Question: What is the reading of the measurement in the image?
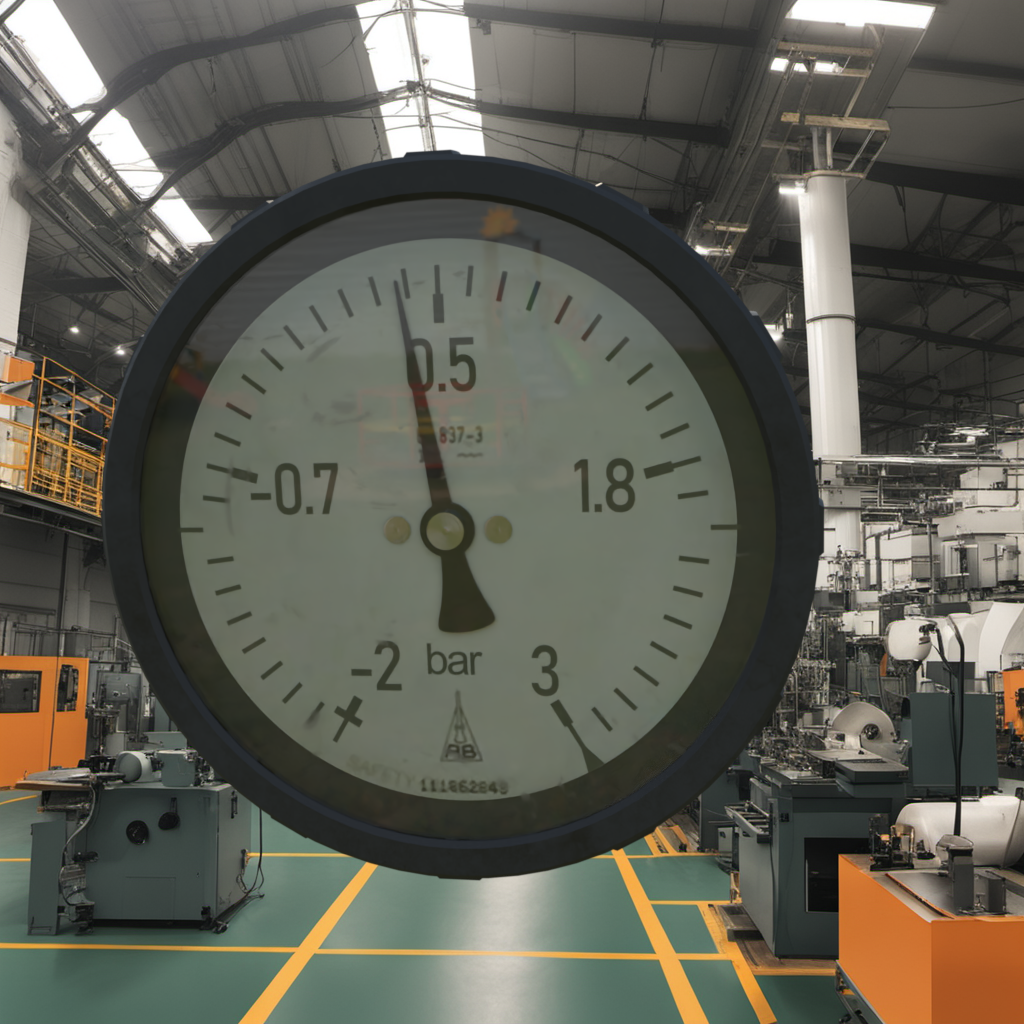
Answer: The result is 0.34
Question: What is the value range of the measurement in the image?
Answer: The range is from -2 to 3
Question: What is the minimum and maximum value range of this measurement?
Answer: The minimum value is -2 and the maximum value is 3